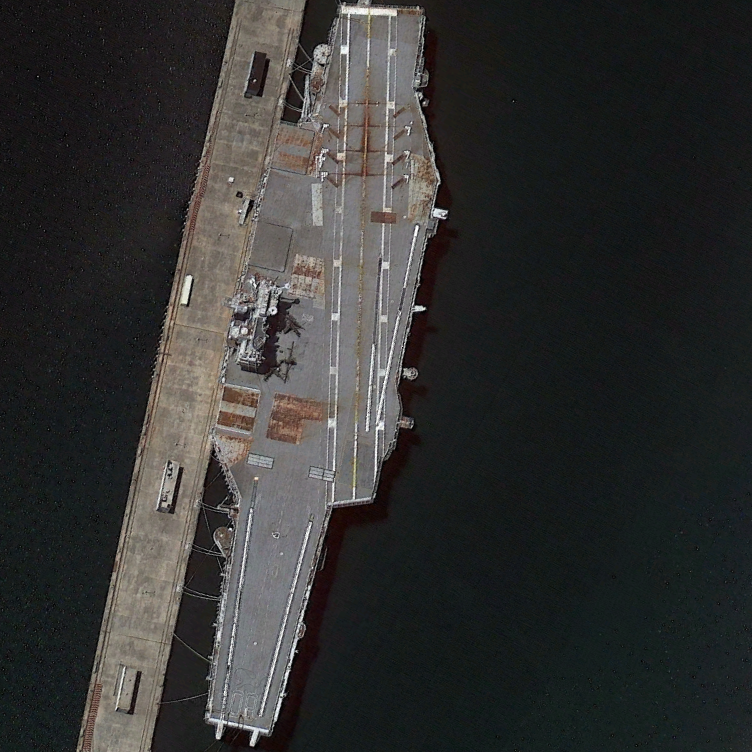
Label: aircraft_carrier